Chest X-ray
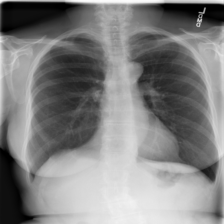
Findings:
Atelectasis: negative
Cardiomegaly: negative
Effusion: negative
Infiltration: negative
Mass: negative
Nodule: negative
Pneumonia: negative
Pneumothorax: negative
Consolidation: negative
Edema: negative
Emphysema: negative
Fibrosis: positive
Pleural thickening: negative
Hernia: negative